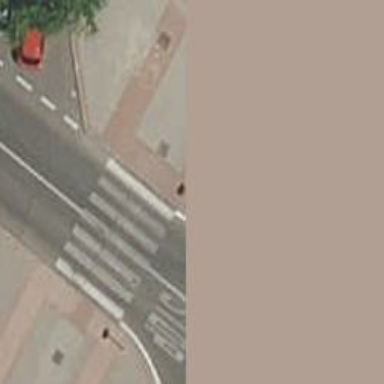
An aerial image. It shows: Zebra crossing on the road.